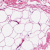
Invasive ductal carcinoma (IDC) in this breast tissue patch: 0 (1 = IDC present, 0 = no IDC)